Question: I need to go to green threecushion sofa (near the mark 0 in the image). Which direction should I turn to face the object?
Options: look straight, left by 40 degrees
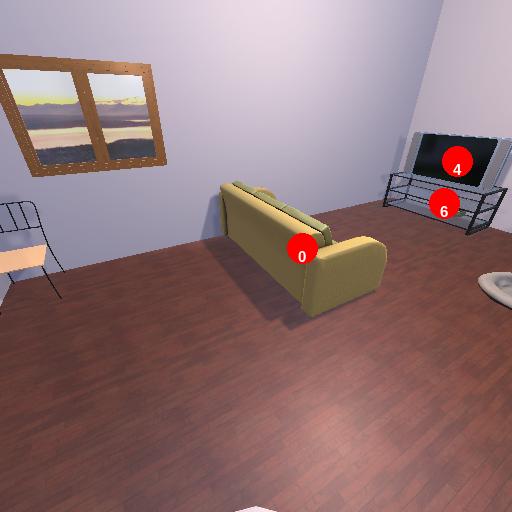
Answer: look straight